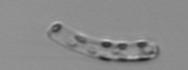
Label: Guinardia_striata